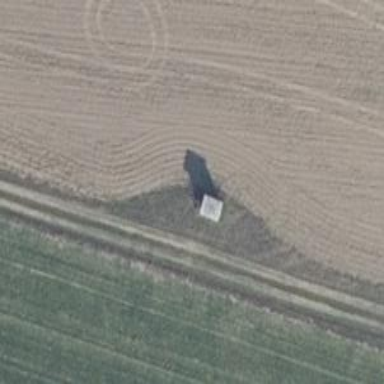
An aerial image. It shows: Hunting stand.